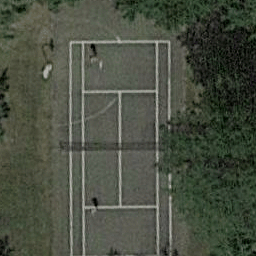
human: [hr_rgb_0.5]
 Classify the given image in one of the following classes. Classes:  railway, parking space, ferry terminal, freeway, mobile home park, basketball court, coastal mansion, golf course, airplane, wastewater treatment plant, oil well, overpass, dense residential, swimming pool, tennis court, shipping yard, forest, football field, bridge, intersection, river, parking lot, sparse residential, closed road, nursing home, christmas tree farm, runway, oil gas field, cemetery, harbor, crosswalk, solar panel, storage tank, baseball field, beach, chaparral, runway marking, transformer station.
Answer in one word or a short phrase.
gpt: tennis court